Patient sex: F
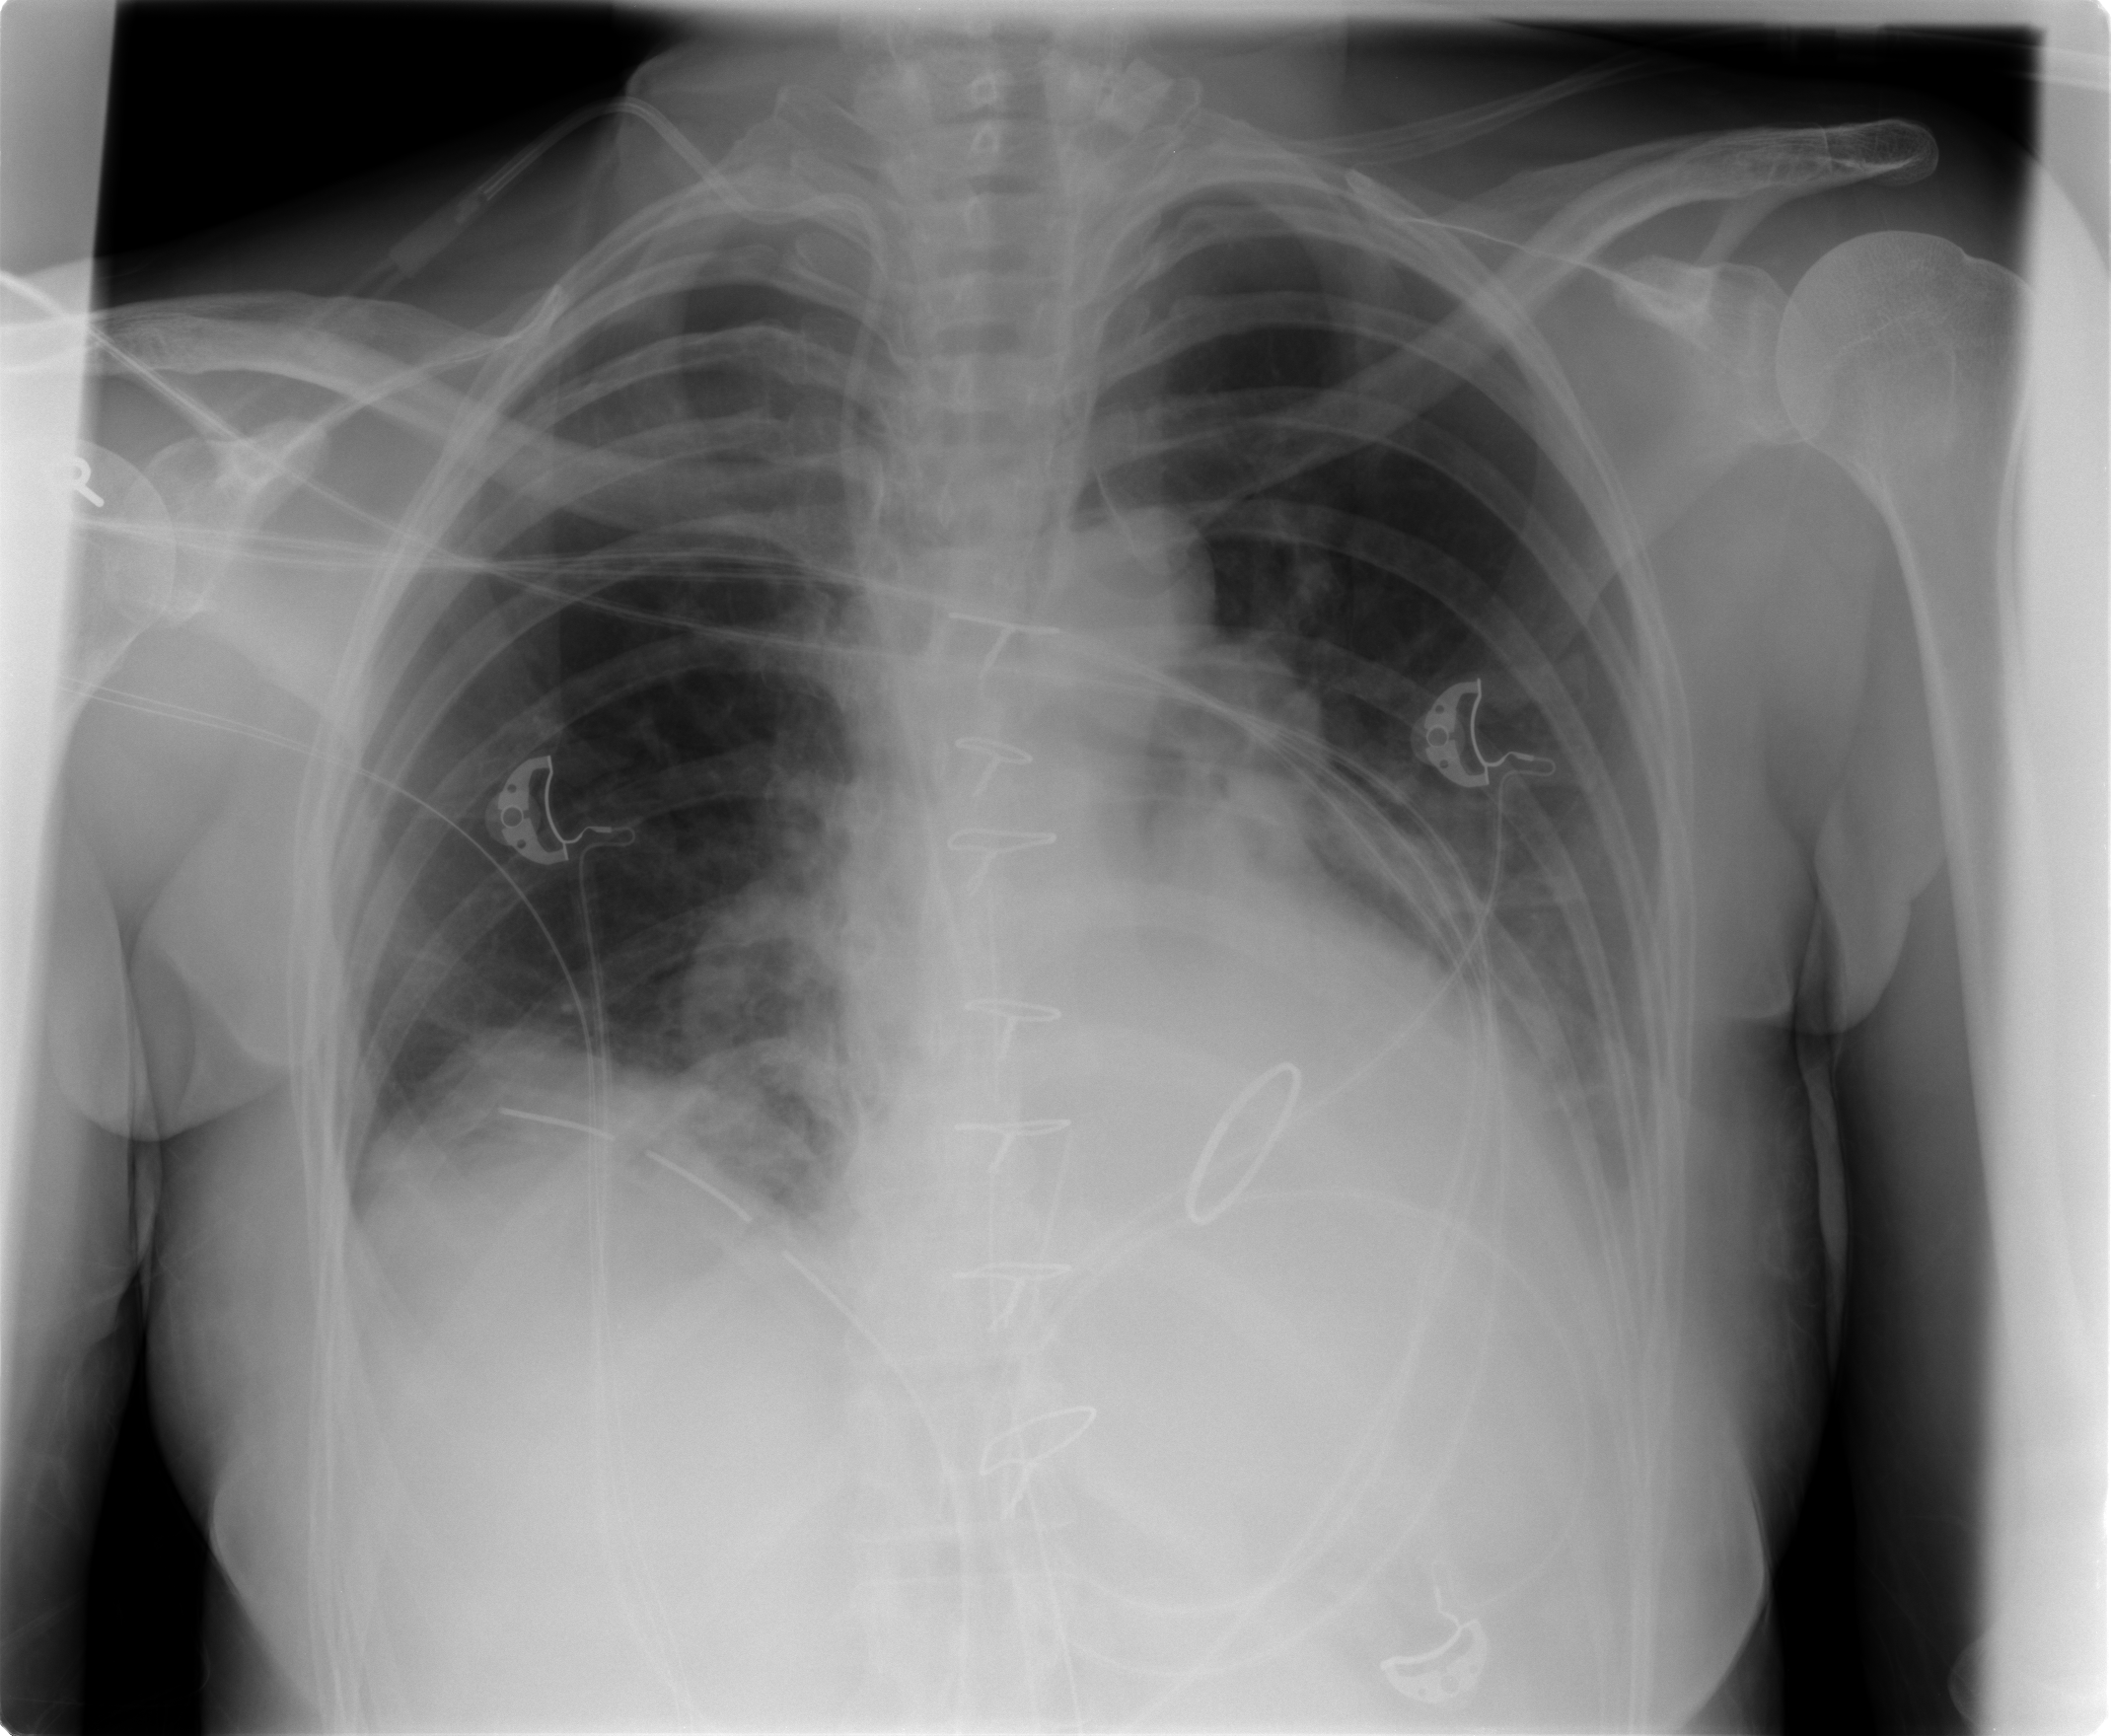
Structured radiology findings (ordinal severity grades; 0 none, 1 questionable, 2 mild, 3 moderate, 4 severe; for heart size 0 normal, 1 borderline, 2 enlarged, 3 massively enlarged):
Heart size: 0
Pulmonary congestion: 0
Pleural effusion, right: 2
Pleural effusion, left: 2
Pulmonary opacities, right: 1
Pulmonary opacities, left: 1
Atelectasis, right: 2
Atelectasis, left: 2